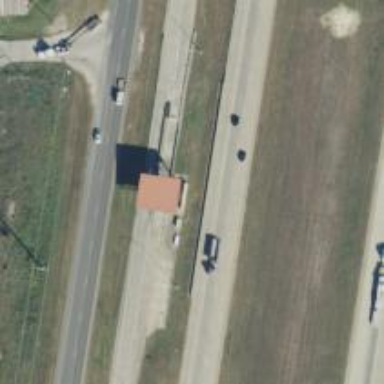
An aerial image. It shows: Toll gantry on the road.